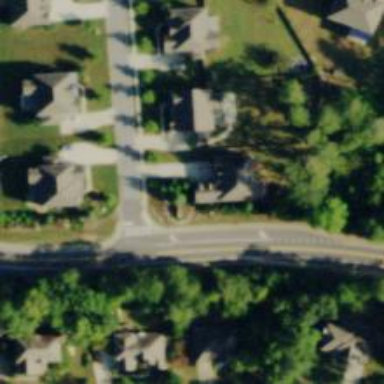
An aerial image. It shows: Asphalt road in residential area.